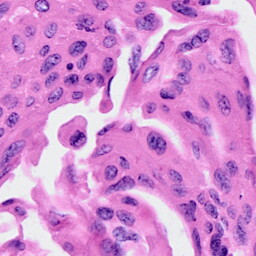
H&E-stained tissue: Cervix